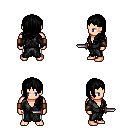
a pixel art fantasy rpg character, male body template, human, light skin, gray robe, white pants, black left-swept hairstyle, leather bracers, dagger, four views (front, back, left, right), 2x2 character sprite sheet, small pixel art, hard edges, no anti-aliasing